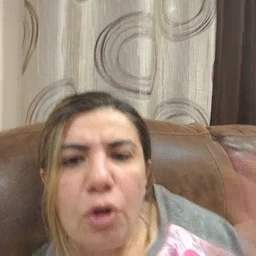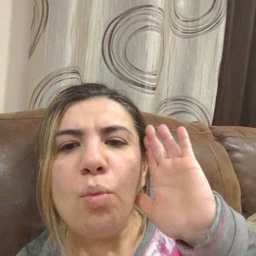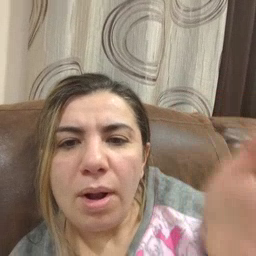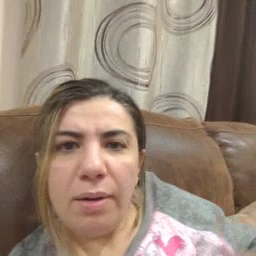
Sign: will